Question: I am just wondering, how would I go about fitting a line to histogram, using the z-counts as weights? An example of this is shown below (although this post just discusses overlaying multiple plots), taken from <URL>.
My initial thought is to make an array consisting of each pixel from the density plot, repeated n times to make a scatter plot (n == the number of counts), then do a linear 'polyfit'. This seems awfully redundant though.

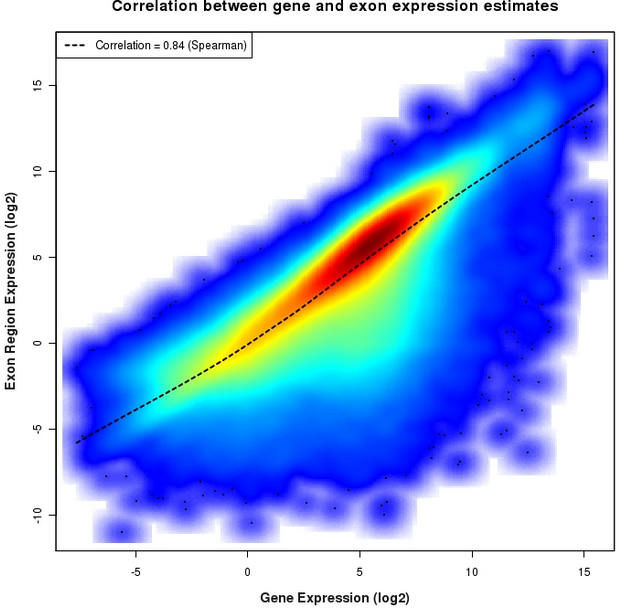
Answer: The other approach is to do a weighted least squares solution. You need the ('x','y') location of each pixel and the number of counts 'n' within each pixel. Then, I think that you'd do the weighted least-squares this way:
'''
%gather your known data...have x,y, and n all in the same order as each other
A = [x(:) ones(length(x),1)]; %here are the x values from your histogram
b = y(:); %here are the y-values from your histogram
C = diag(n(:)); %counts from each pixel in your 2D histogram
%Define polynomial coefficients as p = [slope; y_offset];
%usual least-squares solution...written here for reference
% b = A*p; %remember, p = [slope; y_offset];
% p = inv(A'*A)*(A'*b); %remember, p = [slope; y_offset];
%We want to apply a weighting matrix, so incorporate the weighting matrix
% A' * b = A' * C * A * p;
p = inv(A' * C * A)*(A' * b); %remember, p = [slope; y_offset];
'''
The biggest uncertainty for me with this solution is whether the 'C' matrix should be made up of 'n' or 'n.^2', I can never remember. Hopefully, someone can correct me in the comments, if needed.